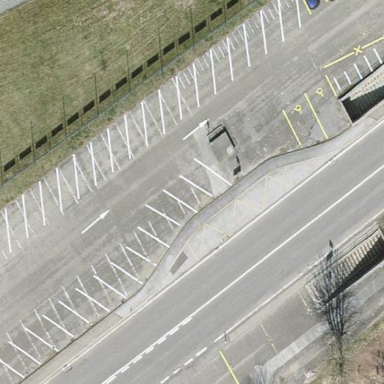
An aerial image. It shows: Parking area with surface.